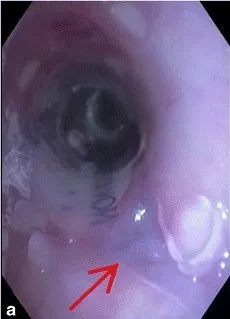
Supplemental Digital Content 4. Newly placed proximal silicon tracheal stent. A. Sealed proximal tracheoesophageal fistula.
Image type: endoscopy (airway_endoscopy)